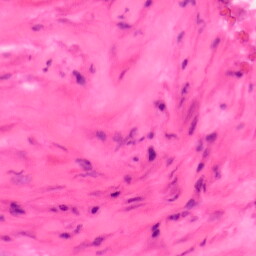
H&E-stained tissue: Colon